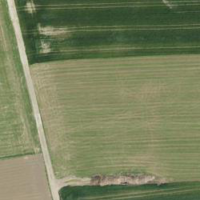
EUNIS habitat code: 52
Species observed at this site:
Polygonum aviculare